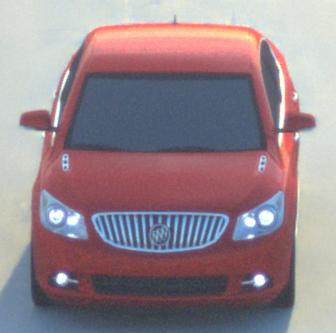
Make: Buick
Model: LaCrosse
Detailed model: Gen. 2
Model produced from: 2009
Model produced until: 2016
Doors: 4
Color: red
Road condition: dry road
Daytime: sunrise or sunset
Contrast: medium contrast